Field crop: maize
Growth stage: 2
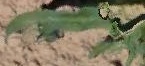
Species: maize